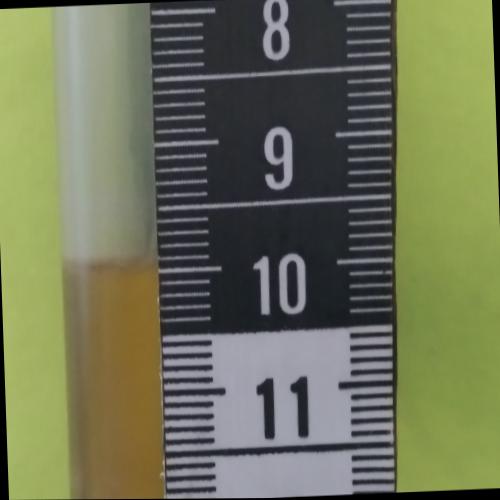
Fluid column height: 9.9 cm